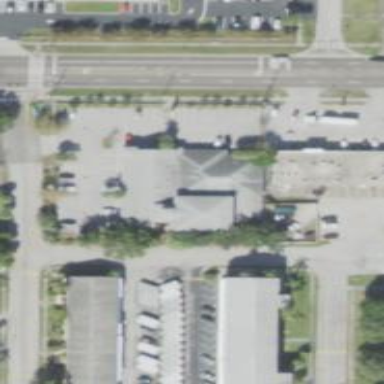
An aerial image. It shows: Veterinary facility.